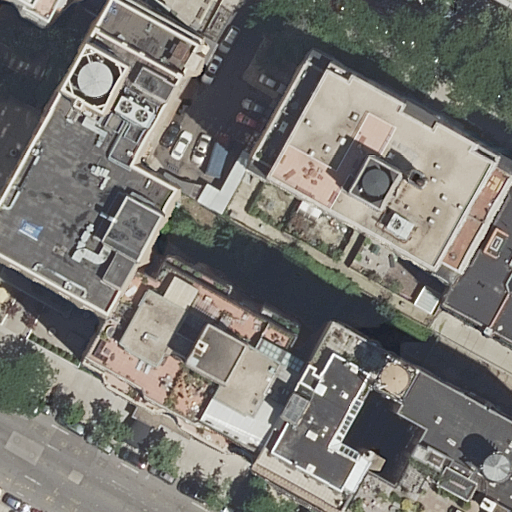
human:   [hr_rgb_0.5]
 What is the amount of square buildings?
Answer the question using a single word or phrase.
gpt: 0

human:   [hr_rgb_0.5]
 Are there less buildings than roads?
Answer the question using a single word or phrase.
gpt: no

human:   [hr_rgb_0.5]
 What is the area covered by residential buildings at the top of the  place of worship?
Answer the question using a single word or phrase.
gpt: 0m2

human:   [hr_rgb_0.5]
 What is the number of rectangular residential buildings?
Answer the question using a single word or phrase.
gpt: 4

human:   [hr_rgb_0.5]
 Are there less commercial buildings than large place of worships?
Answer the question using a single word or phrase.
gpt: no

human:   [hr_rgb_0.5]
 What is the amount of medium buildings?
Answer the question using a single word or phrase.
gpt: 3

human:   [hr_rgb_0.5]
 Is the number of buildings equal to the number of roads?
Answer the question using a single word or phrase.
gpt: no

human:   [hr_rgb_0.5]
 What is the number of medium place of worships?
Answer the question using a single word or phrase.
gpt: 0

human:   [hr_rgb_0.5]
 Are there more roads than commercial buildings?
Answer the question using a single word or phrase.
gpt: yes

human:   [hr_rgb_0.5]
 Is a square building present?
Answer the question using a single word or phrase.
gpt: no

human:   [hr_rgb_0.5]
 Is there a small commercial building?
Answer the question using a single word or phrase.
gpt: no

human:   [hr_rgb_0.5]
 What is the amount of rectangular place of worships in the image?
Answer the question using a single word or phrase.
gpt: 1

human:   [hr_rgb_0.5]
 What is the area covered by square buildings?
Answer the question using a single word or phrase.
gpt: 0m2

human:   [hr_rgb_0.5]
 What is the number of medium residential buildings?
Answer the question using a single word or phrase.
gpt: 3

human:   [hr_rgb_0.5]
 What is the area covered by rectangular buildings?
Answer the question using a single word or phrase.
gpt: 82m2

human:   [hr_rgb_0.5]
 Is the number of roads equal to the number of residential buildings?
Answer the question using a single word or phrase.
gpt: no

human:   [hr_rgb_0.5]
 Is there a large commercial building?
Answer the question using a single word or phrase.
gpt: no

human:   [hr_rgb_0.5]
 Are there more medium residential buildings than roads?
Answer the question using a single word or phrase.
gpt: yes

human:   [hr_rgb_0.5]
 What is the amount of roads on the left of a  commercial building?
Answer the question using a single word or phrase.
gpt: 0

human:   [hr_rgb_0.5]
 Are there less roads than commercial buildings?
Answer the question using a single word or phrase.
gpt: no

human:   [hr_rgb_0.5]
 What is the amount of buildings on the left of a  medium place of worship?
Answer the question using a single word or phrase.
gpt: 0

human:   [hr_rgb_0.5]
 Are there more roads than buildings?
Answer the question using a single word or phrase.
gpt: no

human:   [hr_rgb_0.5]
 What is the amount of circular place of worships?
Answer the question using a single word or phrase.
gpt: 0

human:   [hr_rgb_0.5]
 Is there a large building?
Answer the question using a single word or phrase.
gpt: yes

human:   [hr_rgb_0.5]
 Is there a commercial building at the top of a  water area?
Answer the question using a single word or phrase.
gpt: no

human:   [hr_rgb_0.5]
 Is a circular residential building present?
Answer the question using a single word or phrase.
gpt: no

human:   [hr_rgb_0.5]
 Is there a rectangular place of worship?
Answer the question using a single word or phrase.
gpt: yes

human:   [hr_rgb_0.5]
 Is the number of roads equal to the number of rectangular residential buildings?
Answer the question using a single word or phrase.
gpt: no

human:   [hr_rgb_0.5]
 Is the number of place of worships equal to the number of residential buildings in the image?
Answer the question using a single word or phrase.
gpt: no

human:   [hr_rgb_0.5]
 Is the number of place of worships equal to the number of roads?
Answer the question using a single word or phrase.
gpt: no

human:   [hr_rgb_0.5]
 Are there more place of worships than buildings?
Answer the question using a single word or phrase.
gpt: no

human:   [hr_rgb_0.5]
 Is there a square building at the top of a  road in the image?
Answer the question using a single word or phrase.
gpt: no

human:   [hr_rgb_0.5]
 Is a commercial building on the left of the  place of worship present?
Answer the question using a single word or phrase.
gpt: no

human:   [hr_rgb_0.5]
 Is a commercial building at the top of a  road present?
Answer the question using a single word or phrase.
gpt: no

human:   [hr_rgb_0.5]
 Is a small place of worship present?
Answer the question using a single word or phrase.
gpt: yes

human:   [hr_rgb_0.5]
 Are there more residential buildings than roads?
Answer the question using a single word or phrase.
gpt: yes